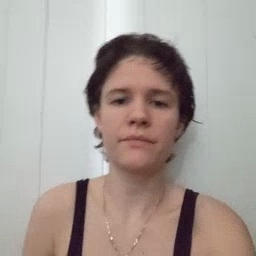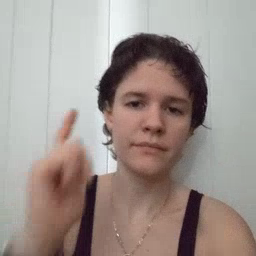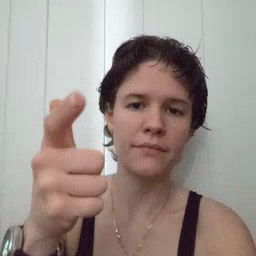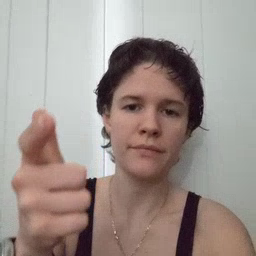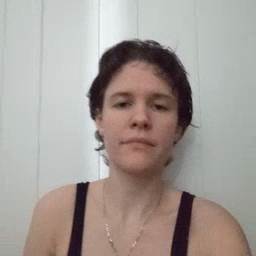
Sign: later